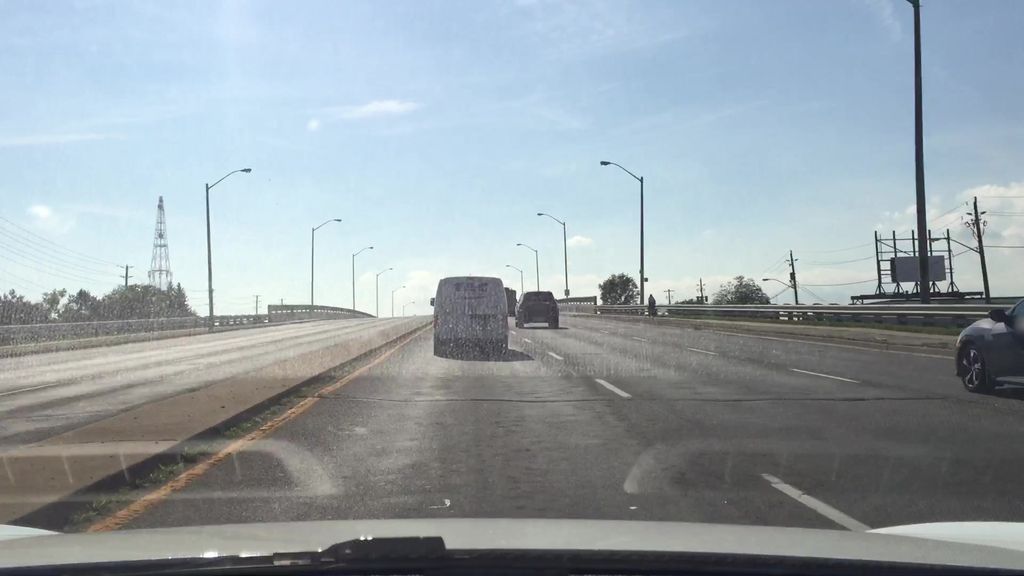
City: toronto